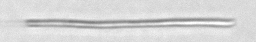
Label: fiber